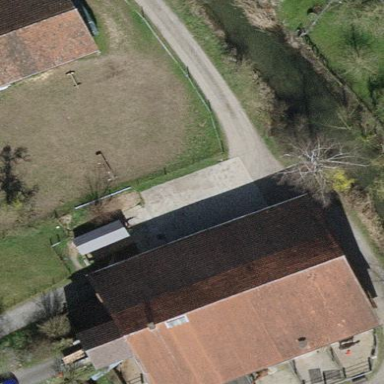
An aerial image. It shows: Barn.